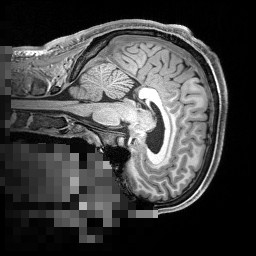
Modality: T1w
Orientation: sagittal
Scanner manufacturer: siemens
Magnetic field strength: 3 T
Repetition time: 2.4 s
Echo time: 0.00256 s